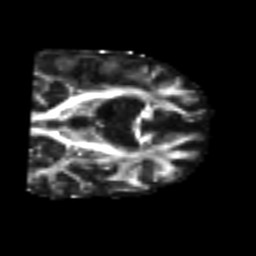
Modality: FA
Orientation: coronal
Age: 58
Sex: male
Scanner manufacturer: siemens
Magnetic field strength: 3 T
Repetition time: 4.999 s
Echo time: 0.07946 s